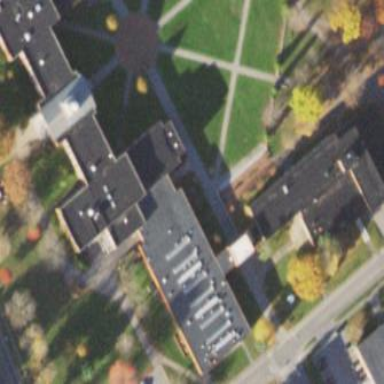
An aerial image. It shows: University building.